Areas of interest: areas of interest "Rainbow Park"
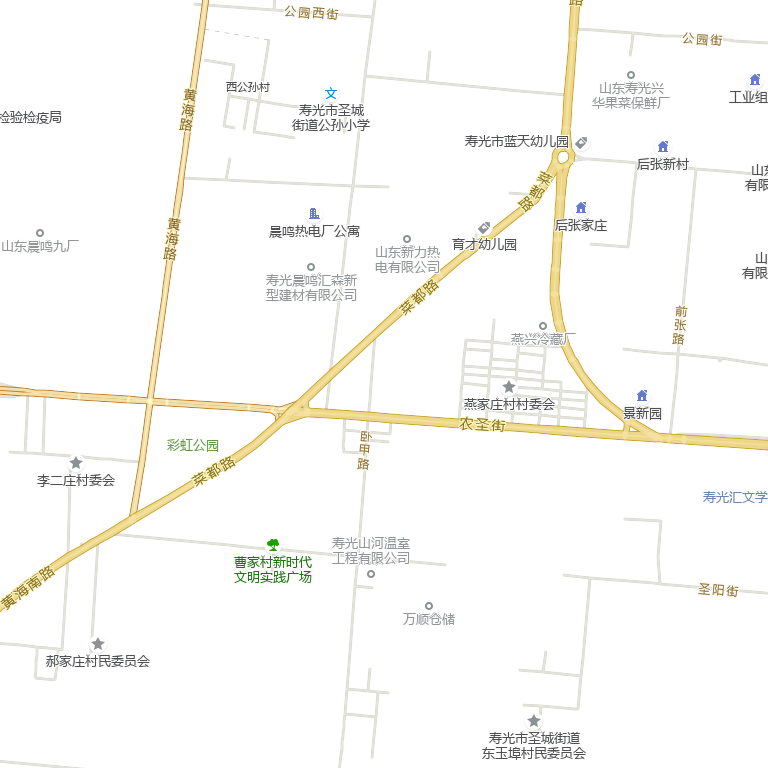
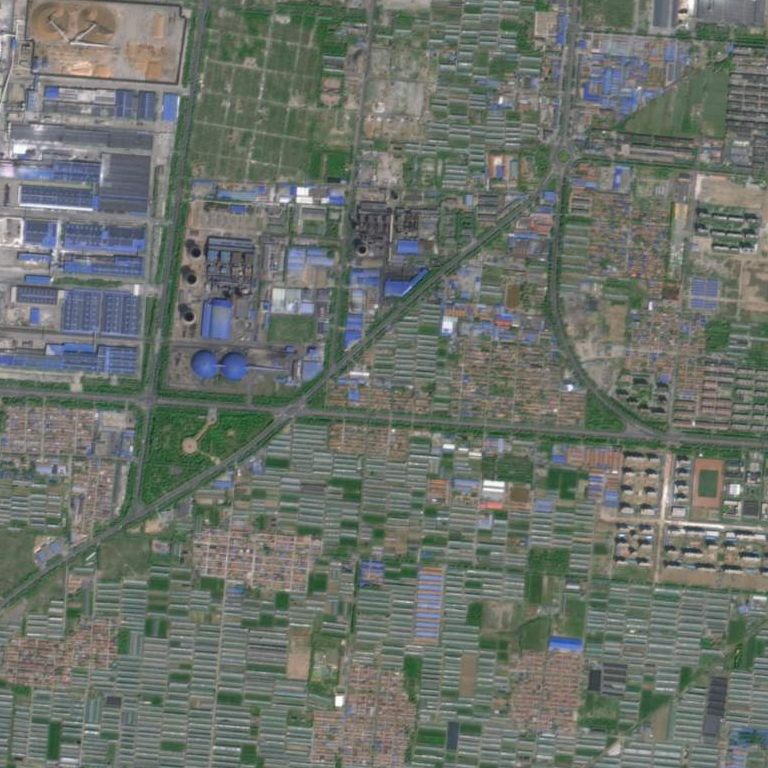